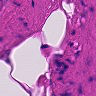
Metastatic tissue present: no